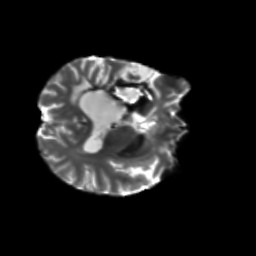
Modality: T2w
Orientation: axial
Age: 31
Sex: female
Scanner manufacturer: siemens
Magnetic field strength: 3 T
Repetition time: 5.25 s
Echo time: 0.08 s